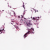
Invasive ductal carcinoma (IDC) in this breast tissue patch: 0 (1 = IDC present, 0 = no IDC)